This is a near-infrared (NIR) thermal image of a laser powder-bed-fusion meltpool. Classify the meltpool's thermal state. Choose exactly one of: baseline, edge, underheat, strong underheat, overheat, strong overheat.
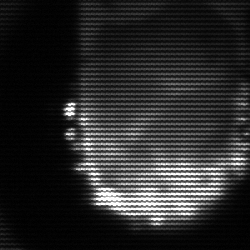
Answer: baseline